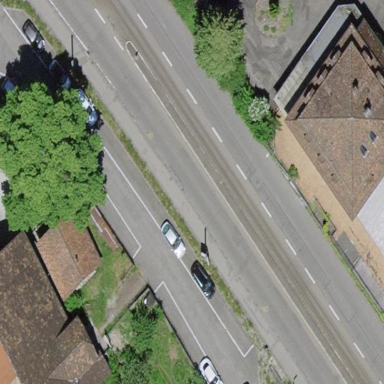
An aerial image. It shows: Parking area with asphalt surface.